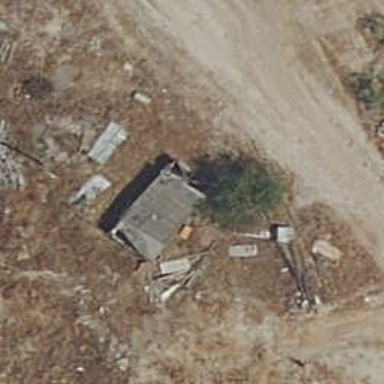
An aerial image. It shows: Shed.